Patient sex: M
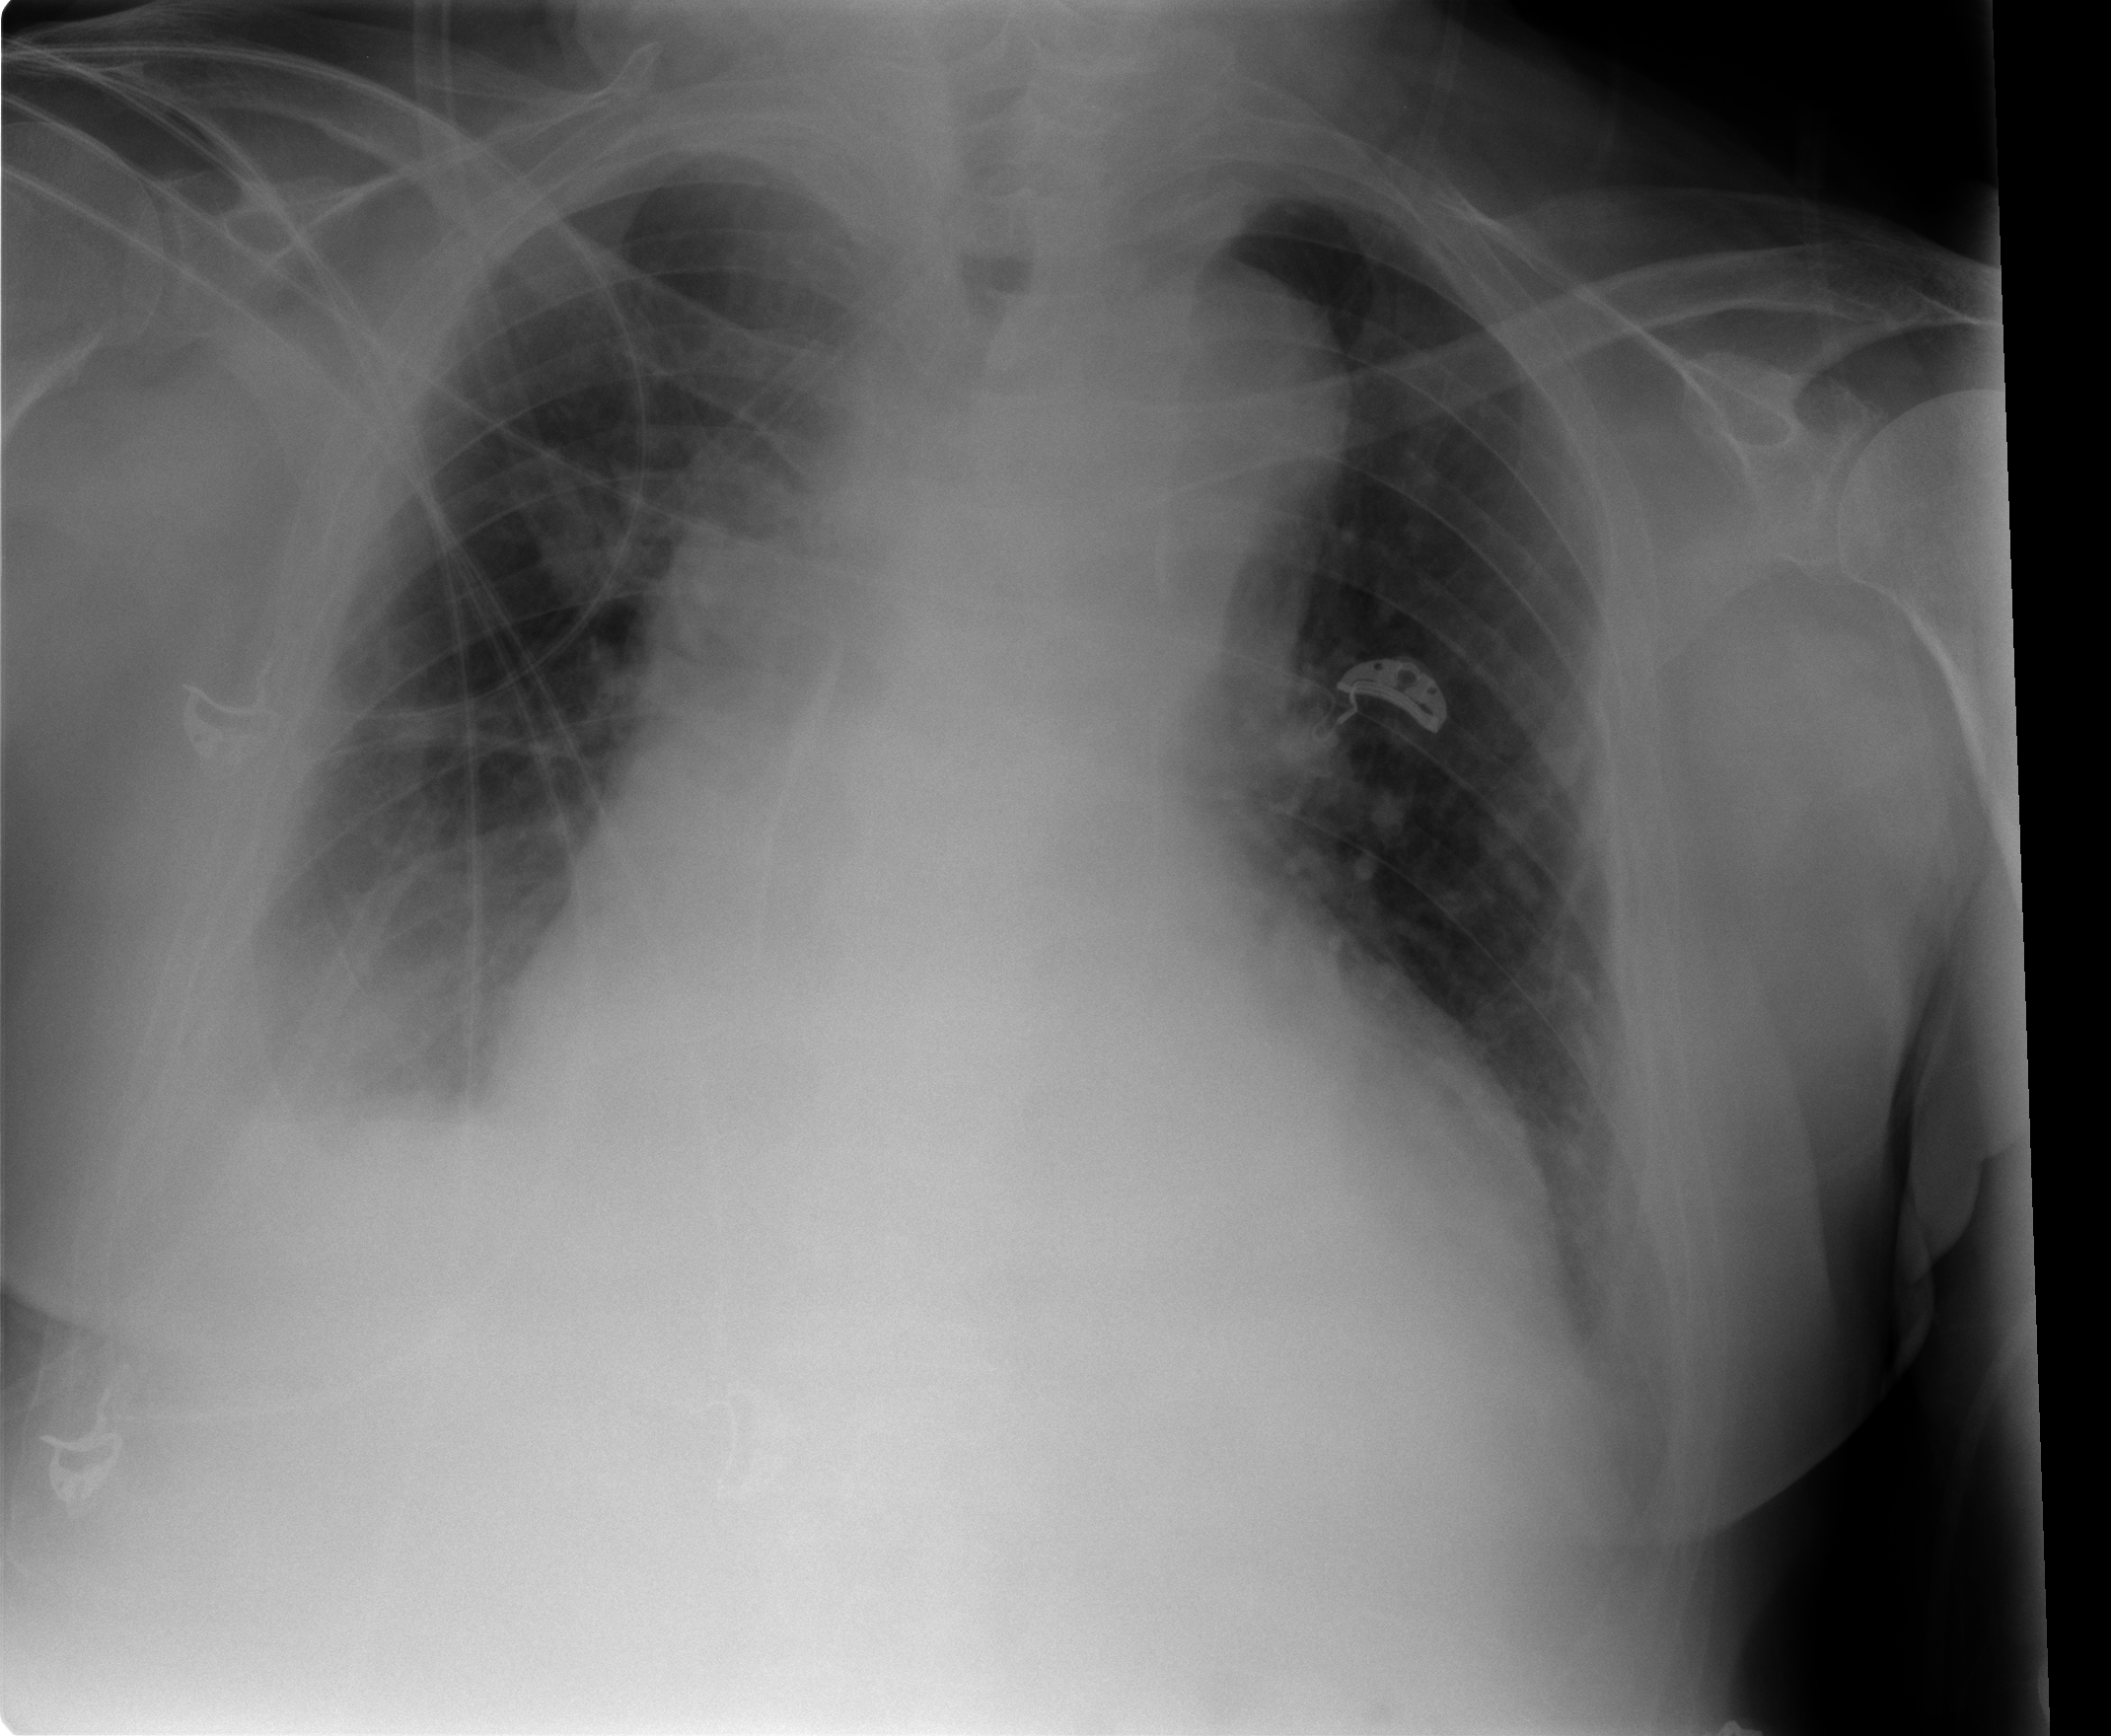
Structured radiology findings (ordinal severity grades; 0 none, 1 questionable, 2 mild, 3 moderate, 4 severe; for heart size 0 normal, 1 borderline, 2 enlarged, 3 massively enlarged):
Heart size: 2
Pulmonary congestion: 2
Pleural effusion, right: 2
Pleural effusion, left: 2
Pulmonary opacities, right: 1
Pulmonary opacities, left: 0
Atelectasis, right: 2
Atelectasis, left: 2